Aerial crown-view tile of a tropical tree (Barro Colorado Island, Panama), acquired 20241216:
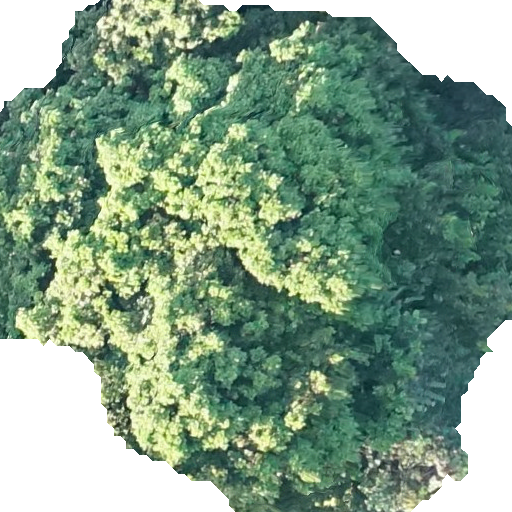
Species: Prioria copaifera
GBIF accepted scientific name: Prioria copaifera
Crown area: 332.218 m²